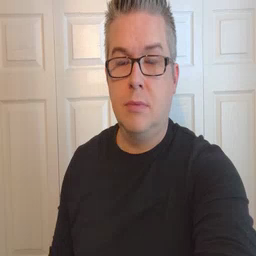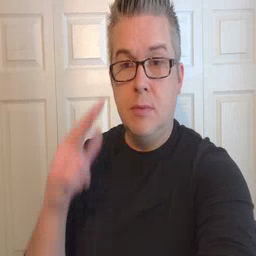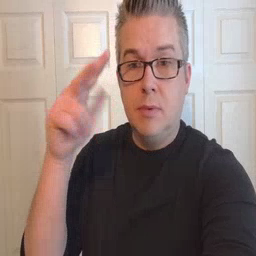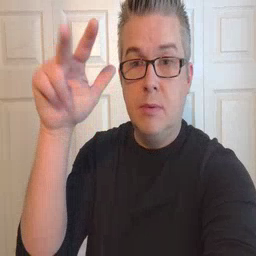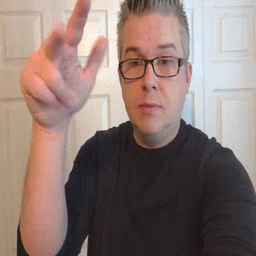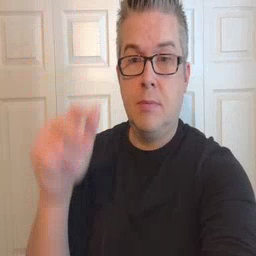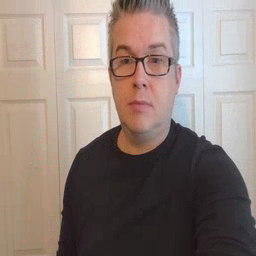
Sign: helicopter